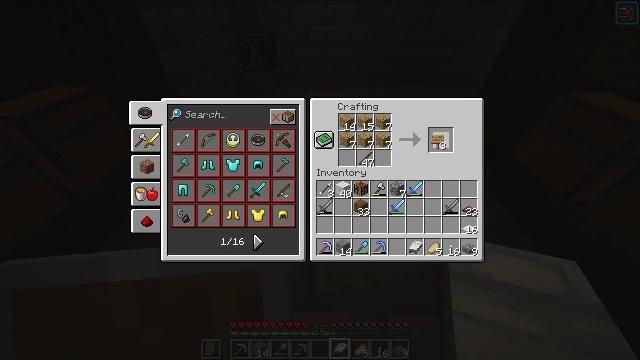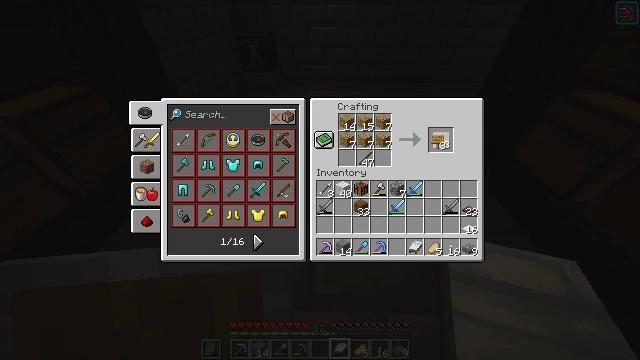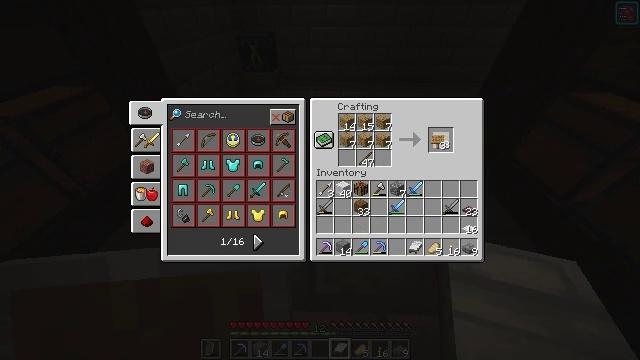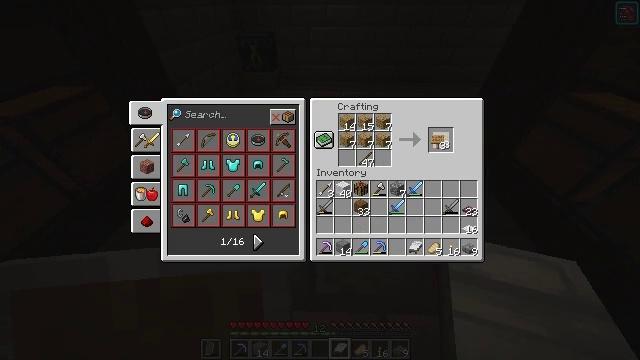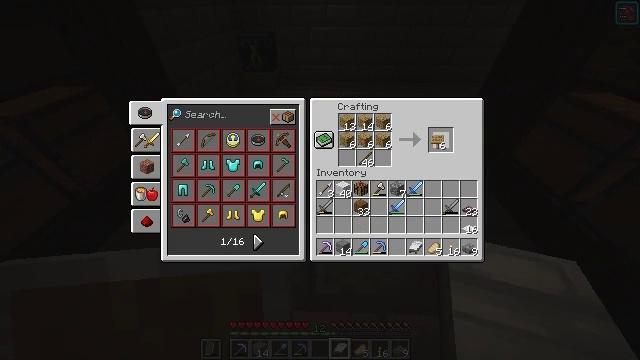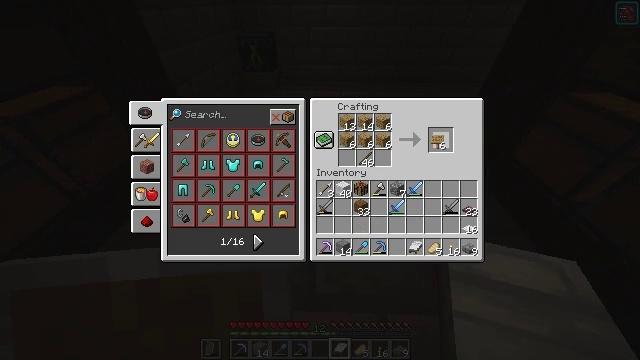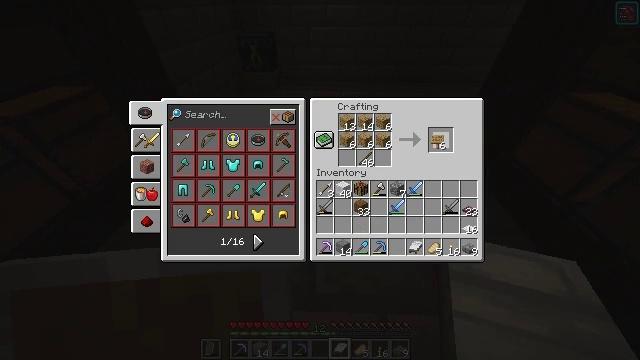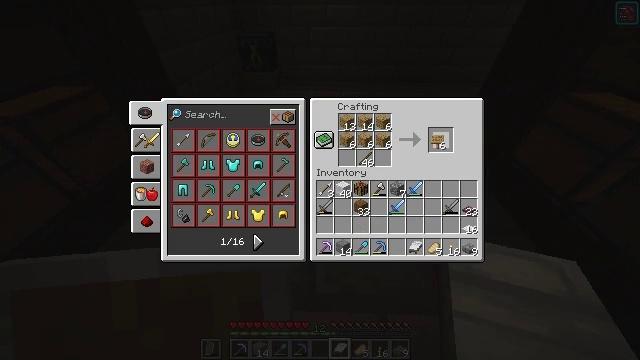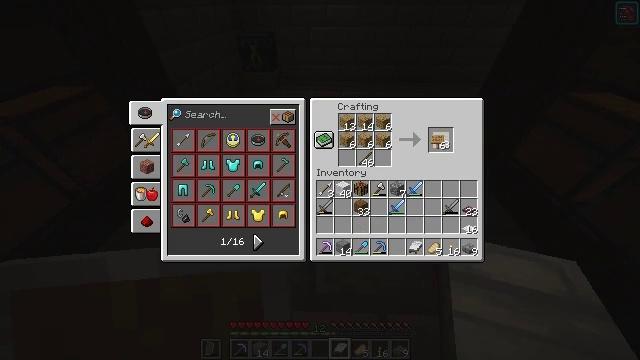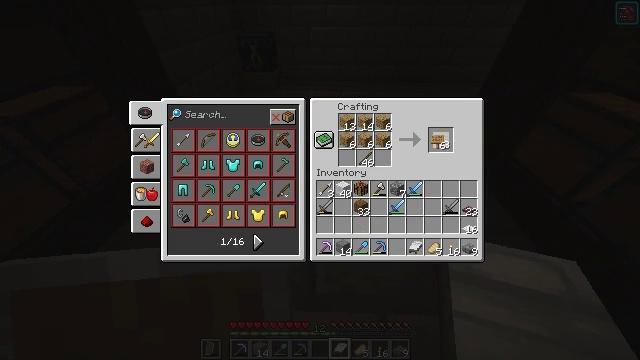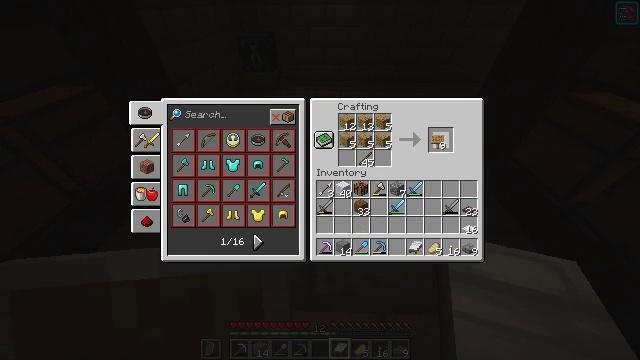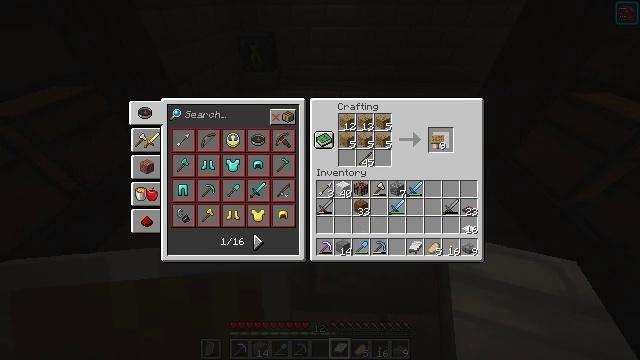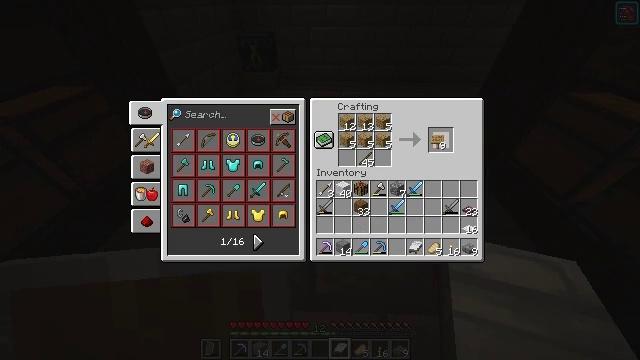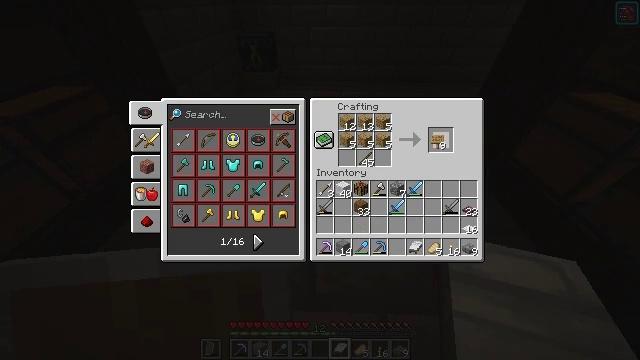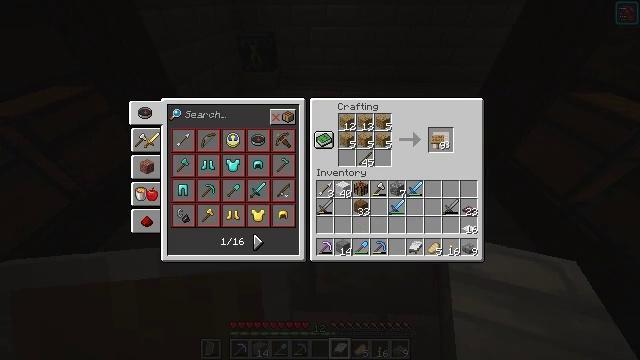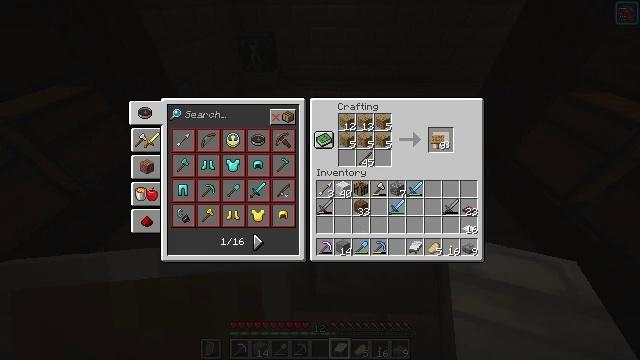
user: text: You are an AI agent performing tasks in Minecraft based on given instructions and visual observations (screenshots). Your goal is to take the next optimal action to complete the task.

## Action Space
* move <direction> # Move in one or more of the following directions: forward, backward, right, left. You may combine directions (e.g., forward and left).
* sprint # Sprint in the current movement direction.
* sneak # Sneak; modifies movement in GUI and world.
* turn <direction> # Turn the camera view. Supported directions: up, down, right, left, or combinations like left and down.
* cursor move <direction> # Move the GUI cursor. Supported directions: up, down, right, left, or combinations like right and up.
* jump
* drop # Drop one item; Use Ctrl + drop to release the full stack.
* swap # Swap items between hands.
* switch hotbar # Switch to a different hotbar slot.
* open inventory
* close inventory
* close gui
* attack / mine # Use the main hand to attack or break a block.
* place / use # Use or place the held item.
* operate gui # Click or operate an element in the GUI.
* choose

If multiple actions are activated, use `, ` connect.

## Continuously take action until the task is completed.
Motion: motion action
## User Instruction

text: Make an oak sign using planks.
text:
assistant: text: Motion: no_op
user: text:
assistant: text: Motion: operate gui
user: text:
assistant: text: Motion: operate gui
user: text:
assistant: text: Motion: no_op
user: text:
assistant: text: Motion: no_op
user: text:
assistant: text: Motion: no_op
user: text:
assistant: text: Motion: no_op
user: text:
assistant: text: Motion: operate gui
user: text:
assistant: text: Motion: operate gui
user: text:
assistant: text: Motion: no_op
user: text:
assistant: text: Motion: no_op
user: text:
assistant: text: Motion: no_op
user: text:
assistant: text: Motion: no_op
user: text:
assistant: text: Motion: no_op
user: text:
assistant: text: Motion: operate gui
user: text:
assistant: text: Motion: operate gui
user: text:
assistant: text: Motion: no_op
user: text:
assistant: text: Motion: no_op
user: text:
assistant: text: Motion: no_op
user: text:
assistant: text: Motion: no_op
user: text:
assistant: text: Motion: no_op
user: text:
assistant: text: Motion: no_op
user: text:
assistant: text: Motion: cursor move down
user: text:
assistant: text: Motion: cursor move down
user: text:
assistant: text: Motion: cursor move down
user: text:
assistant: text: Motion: no_op
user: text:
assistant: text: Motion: no_op
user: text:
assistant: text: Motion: no_op
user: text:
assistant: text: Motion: operate gui
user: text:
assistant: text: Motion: operate gui